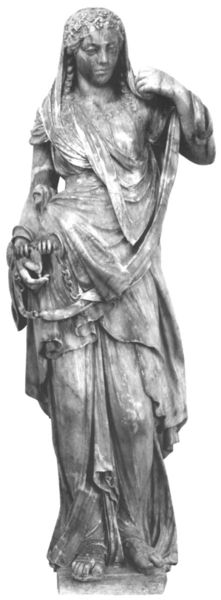
Titel: Temperantia
Künstler: Jacques Dubroecq
Schlagwörter: hand, umhang, weiß, frau, frisur, grau, holz, kleid, mund, nase, stirn, gürtel, schleier, rock, arm, augen, falten, stein, hände, schlank, figur, gewand, haare, stehend, kinn, locken, skulptur, statue, schärpe, füße, zöpfe, hands, robes, white, women, belt, dress, face, female, gray, grey, hair, nose, robe, woman, kopftuch, zopf, brauen, kontrapost, nachdenklich, knie, zehen, foto, fotografie, antike, barfuß, schwarzweiß, ketten, rau, sandale, sad, silver, antik, greek, man, roman, stone, toga, young, eyes, feet, flowing, tunika, chin, curls, photo, sculpture, antikisch, kapuze, drape, marble, person, clothes, draped, garment, antique, art, foot, legs, war, cloth, fingers, sandals, warrior, figure, lips, strong, zustand, sandels, sandles, standing, body, photograph, veil, greece, leg, posed, slave, knees, chain, young woman, b, cloths, braids, garb, grosss, scuplture, clothed, saree, garmets, shiins, feil, creece